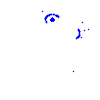
Particle: kaon